Question: I just started using Visual Studio Code Version 1.15.1 and for some reason, after closing all the folders in the navigation explorer side bar, I cannot get it back to display the folder structure and files in the project, even after closing and reopening. The files and folders are available and I can see them fine in OSX Sierra. Also the VS code window title shows the name of the project.

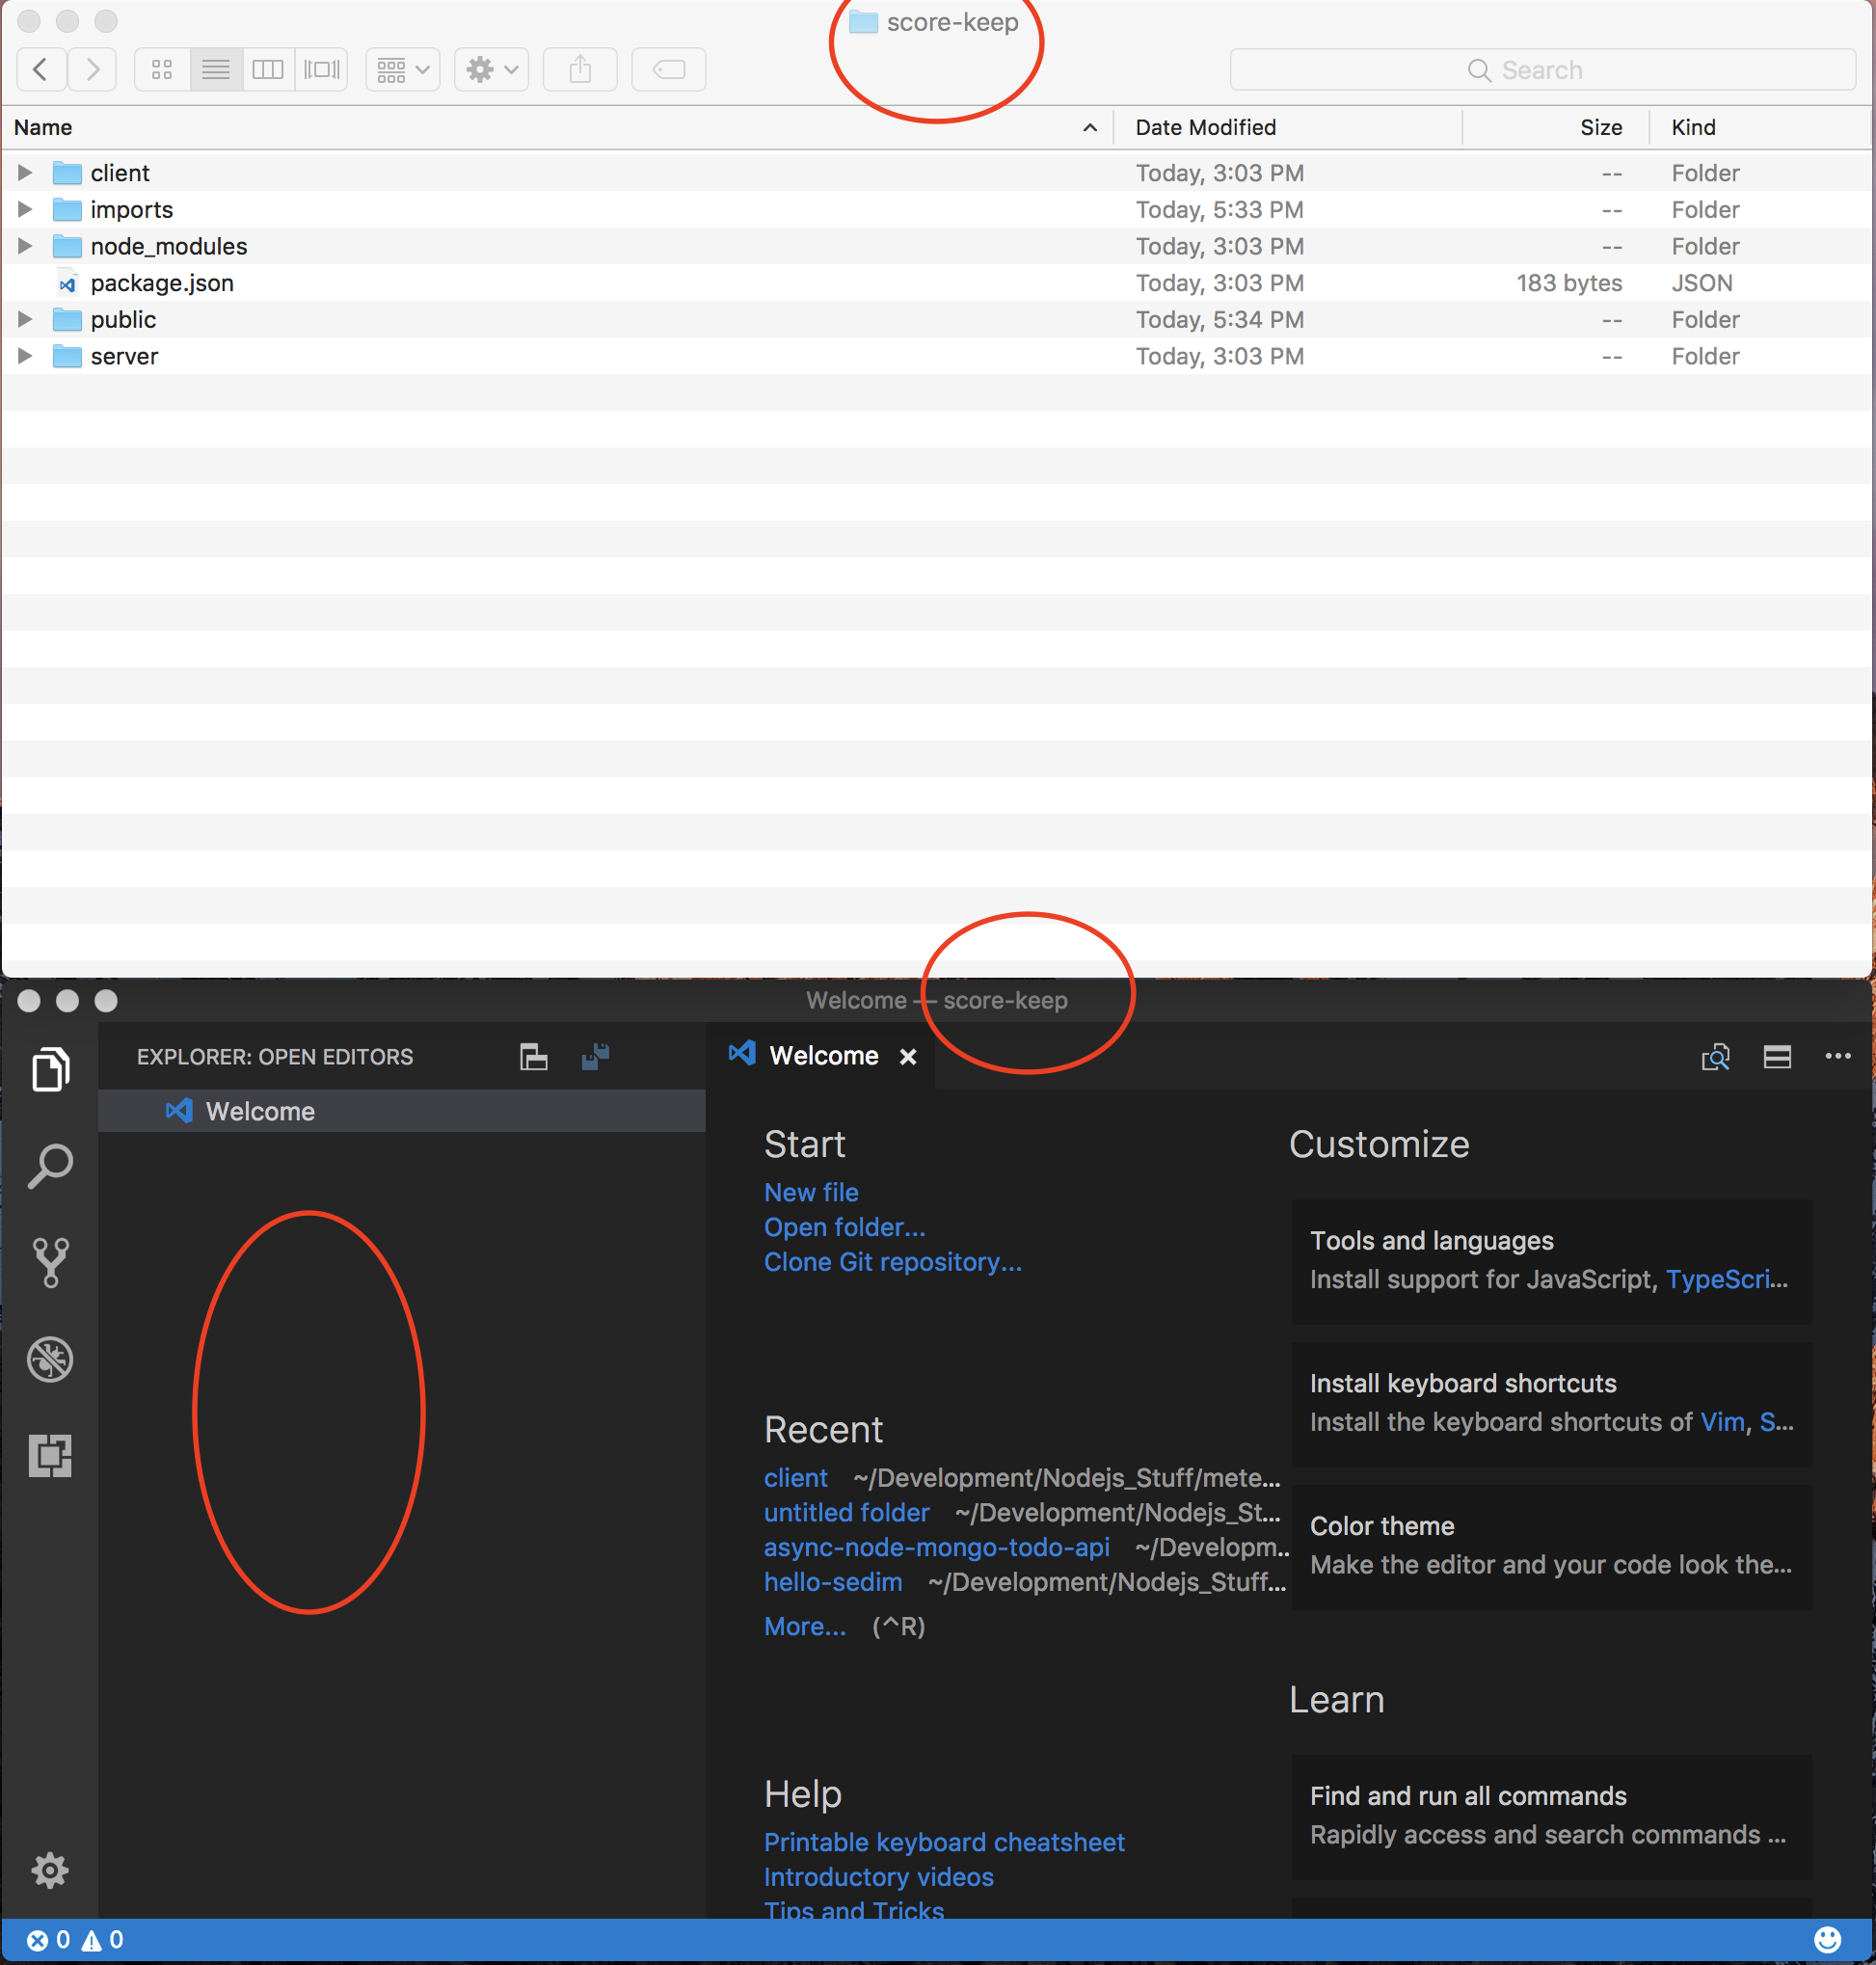
Answer: You can get it back by right clicking on the sidebar "Explorer" header, and selecting "Folders". See the gif here: <URL>
This has confused several people so we've decided to remove the ability to hide the "Folders" view. Continuing discussion on the general UI is here: <URL>